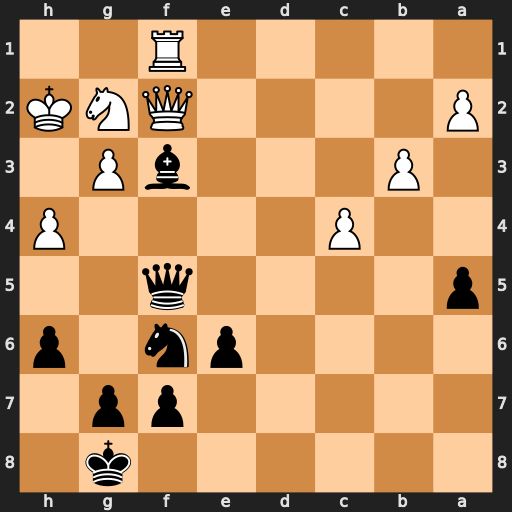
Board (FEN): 6k1/5pp1/4pn1p/p4q2/2P4P/1P3bP1/P4QNK/5R2
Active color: b
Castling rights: -
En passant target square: -
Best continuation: Ng4+ Kg1 Nxf2